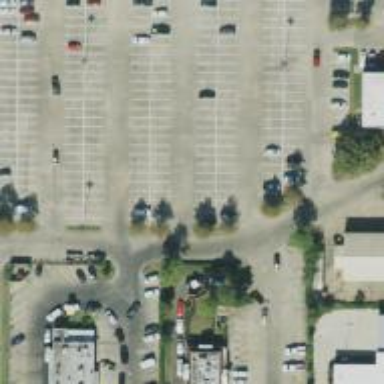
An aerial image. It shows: Parking space.